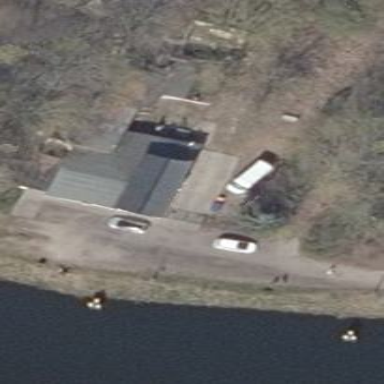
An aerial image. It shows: Detached building.